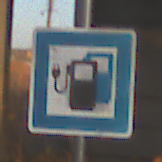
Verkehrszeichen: LadestationFuerElektrofahrzeuge
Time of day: SunriseSunset
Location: Roofed (Suburban)
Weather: Clear
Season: NotSpecified
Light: Natural